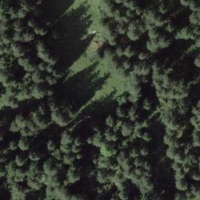
EUNIS habitat code: 43
Species observed at this site:
Caltha palustris